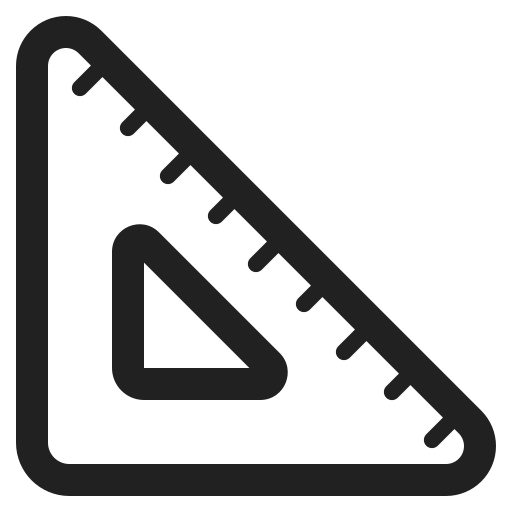
triangular ruler high contrast